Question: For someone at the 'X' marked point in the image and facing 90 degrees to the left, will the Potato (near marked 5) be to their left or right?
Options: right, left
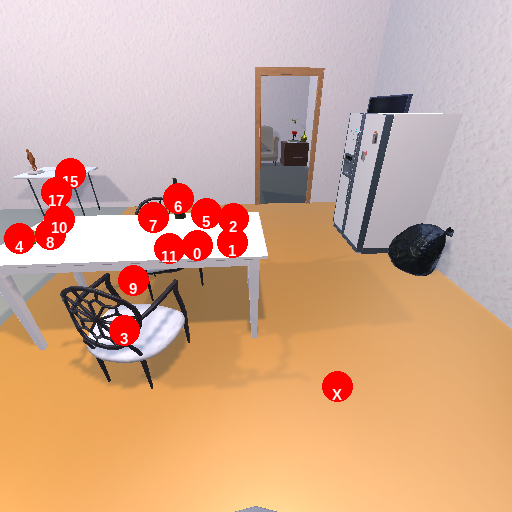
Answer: right